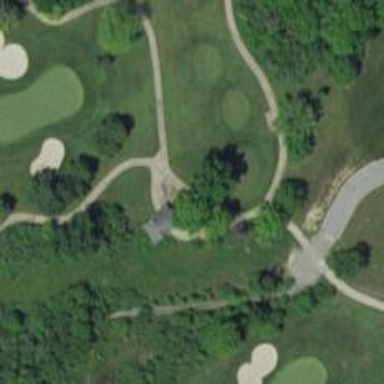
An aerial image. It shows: Golf tee.